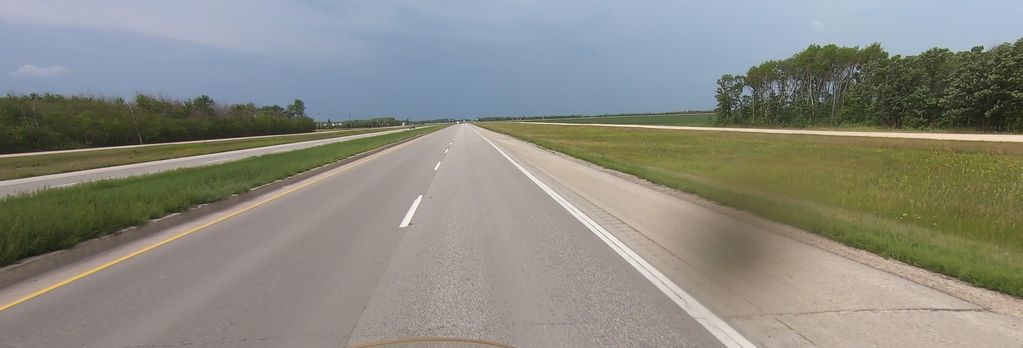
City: winnipeg